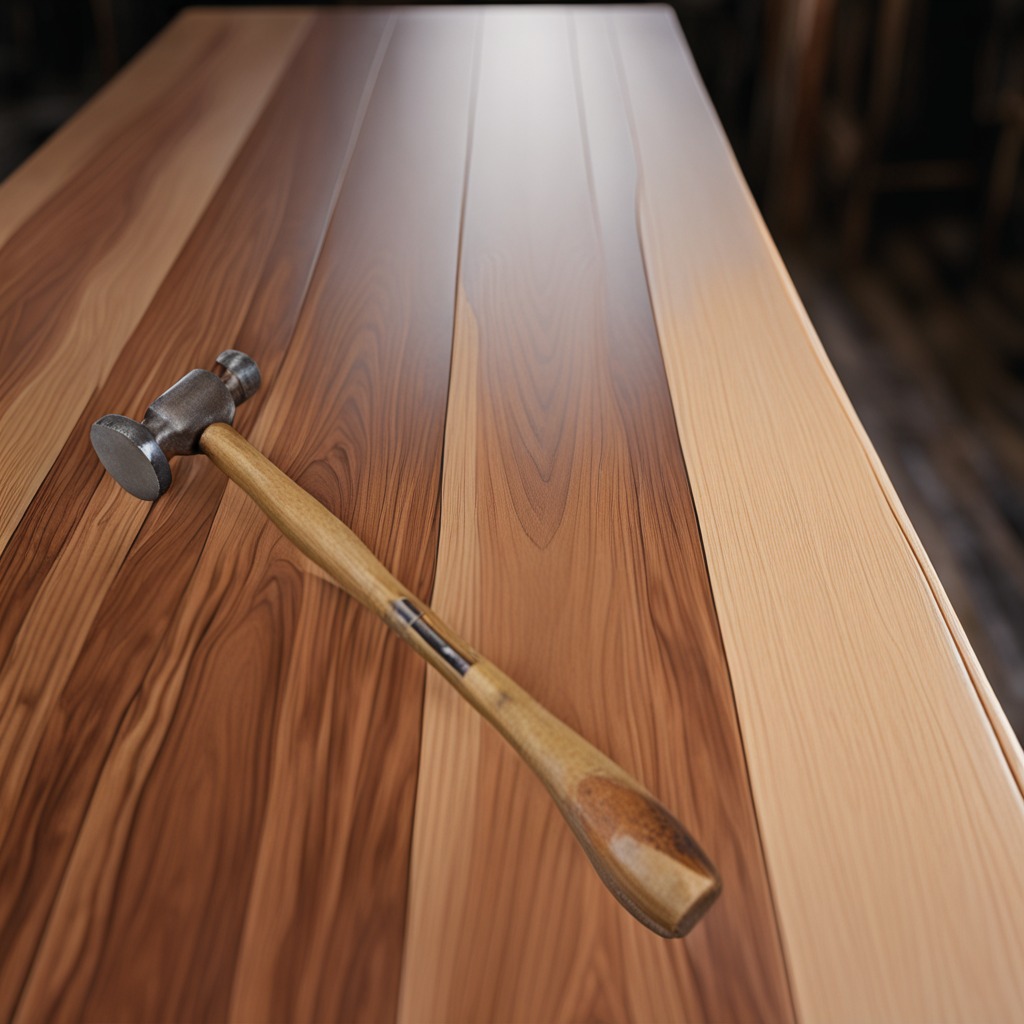
A hammer is lying on the wooden table.